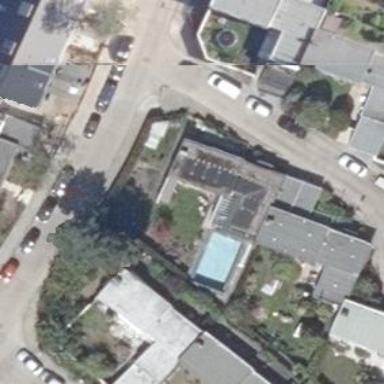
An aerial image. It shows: Flat-roofed house.